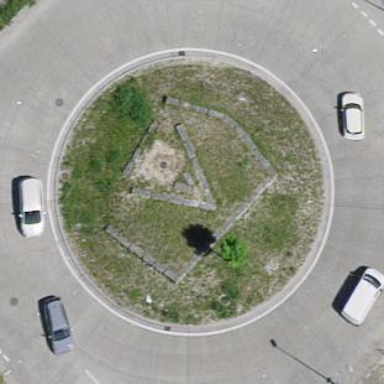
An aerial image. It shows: Primary highway intersecting roundabout.